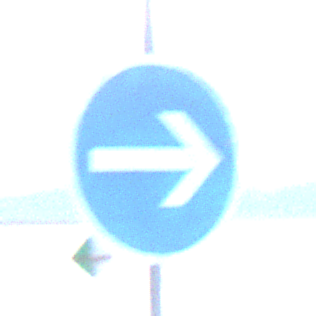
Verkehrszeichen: VorgeschriebeneFahrtrichtungHierRechts
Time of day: SunriseSunset
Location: Outdoor (Suburban)
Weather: PartlyCloudy
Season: NotSpecified
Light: Natural